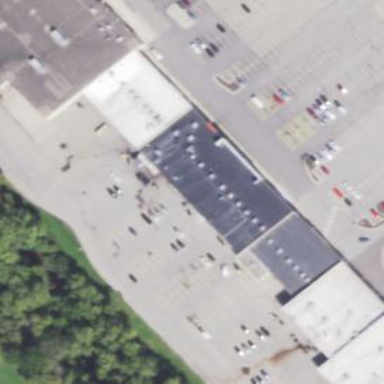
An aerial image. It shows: Retail building that is part of mall.